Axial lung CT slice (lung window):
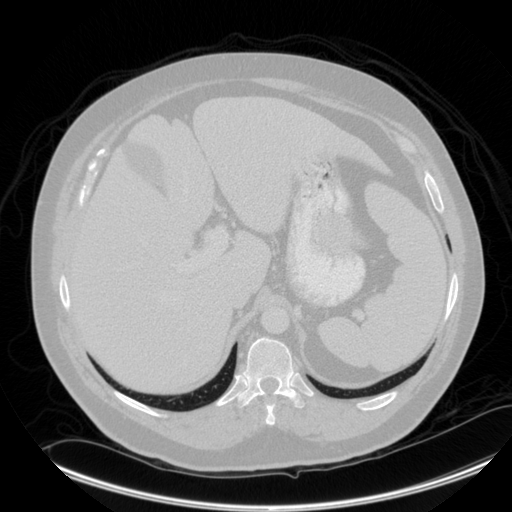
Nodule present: no